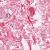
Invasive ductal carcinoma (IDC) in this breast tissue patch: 0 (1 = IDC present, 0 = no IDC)